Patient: sex M, age 29
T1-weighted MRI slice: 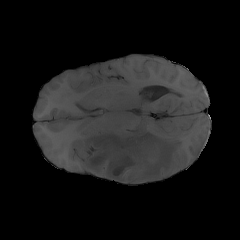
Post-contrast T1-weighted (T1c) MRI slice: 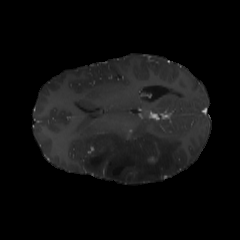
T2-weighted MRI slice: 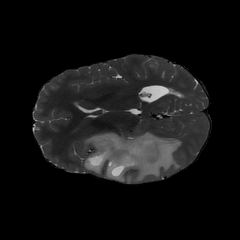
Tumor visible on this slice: yes
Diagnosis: Astrocytoma, IDH-mutant
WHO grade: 4